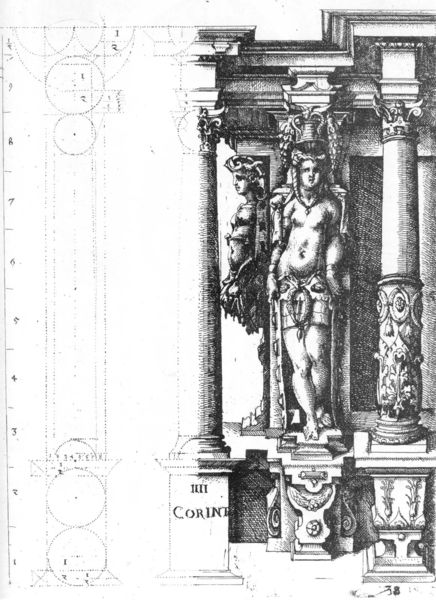
Titel: Architectura (Nürnberg 1598)
Künstler: Wendel Dietterlin
Schlagwörter: kämpfer, mann, nackt, frauen, brust, frau, grau, schmuck, schwarz, skizze, säule, säulen, weiss, zeichnung, ornament, architektur, mensch, sockel, figur, haare, kreis, rund, ranken, skulptur, statue, schrift, giebel, grafik, figuren, treppe, dekor, verzierung, halbnackt, scham, foto, nacktheit, palast, druck, schwarzweiss, stich, kreise, entwurf, kapitell, girlanden, verziert, gesims, statuen, zahl, ionisch, portikus, plan, tempel, karyatide, postament, vorlage, korinthisch, römisch, kapitel, gebälk, verziehrung, abakus, aufriss, korintisch, latein, maße, planung, römische zahl, rechnen, koren, verziehung, pi, kymade, kymad, etnwurf, corint